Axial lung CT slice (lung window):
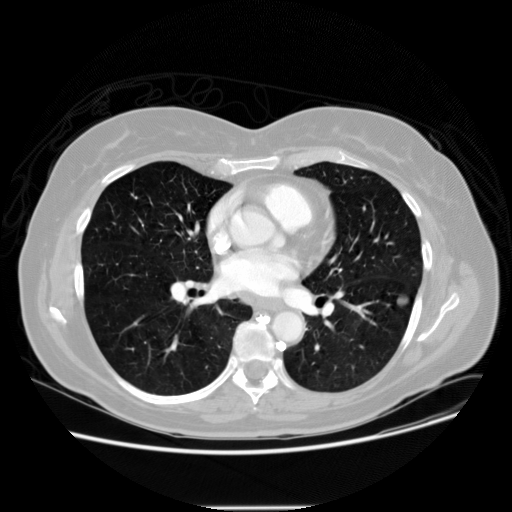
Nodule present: yes
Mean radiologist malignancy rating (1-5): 3.5